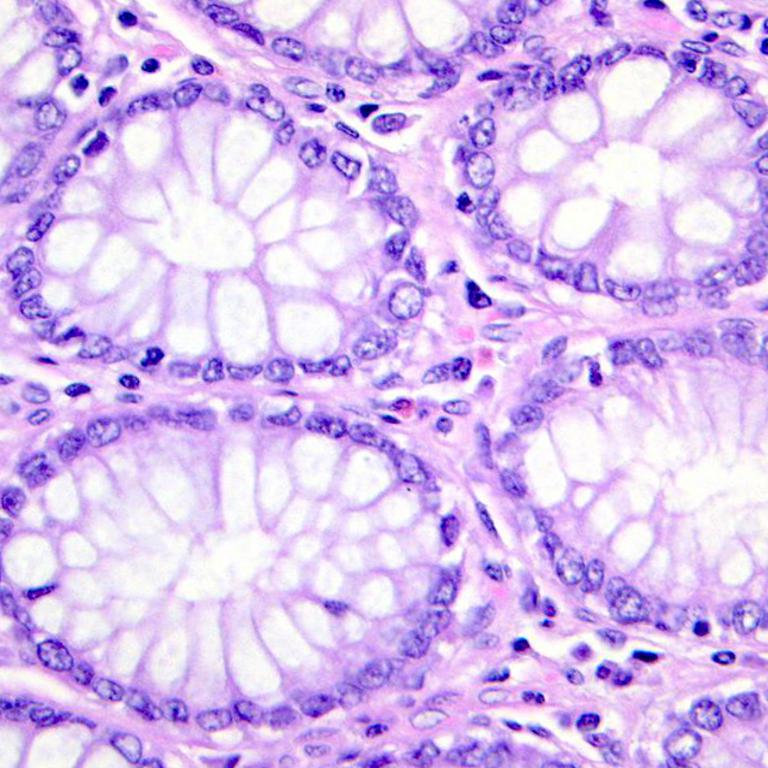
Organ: colon
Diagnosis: benign